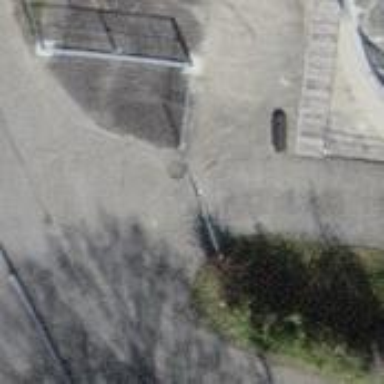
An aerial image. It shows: Gate.